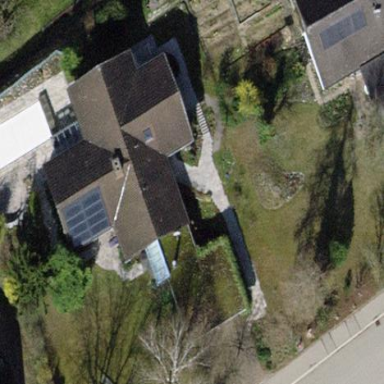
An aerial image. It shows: Detached building with gabled roof.